Field crop: maize
Growth stage: 2
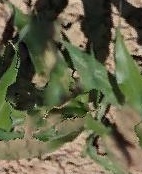
Species: maize